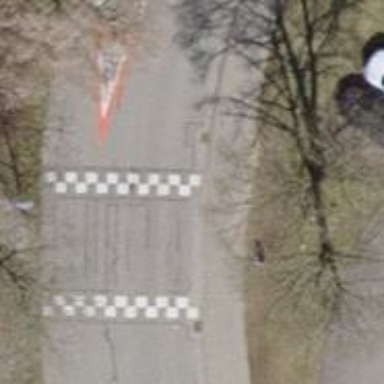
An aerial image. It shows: Traffic calming table.